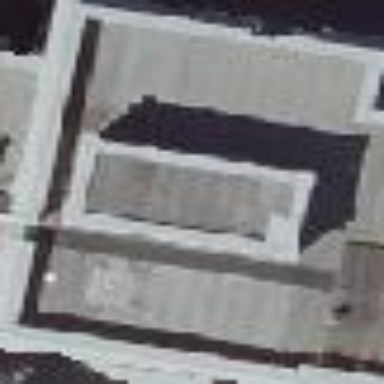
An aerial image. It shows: Part of building.